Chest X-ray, PA view. Patient: 70 years old, sex F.
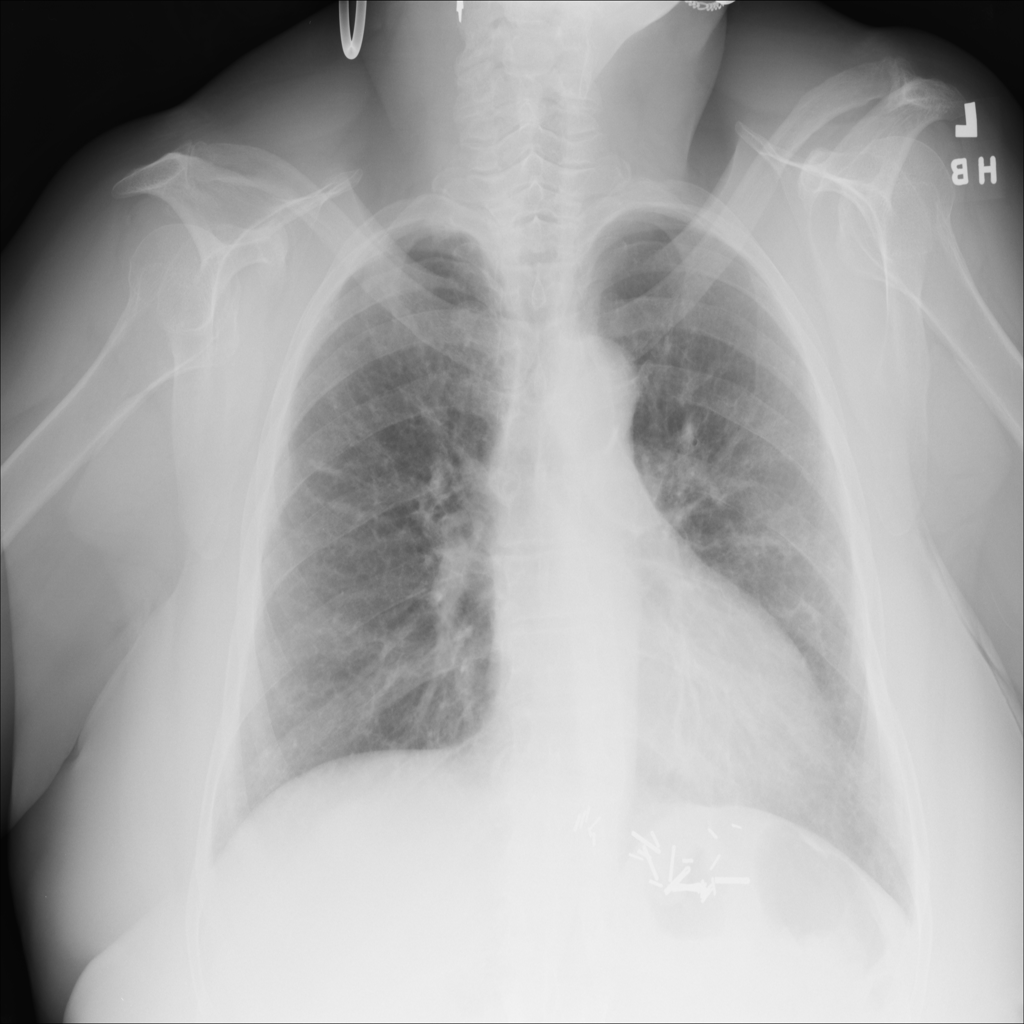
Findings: Pleural_Thickening